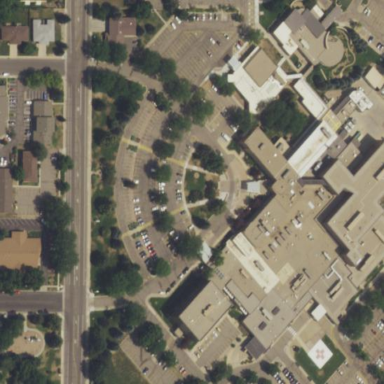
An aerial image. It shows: Hospital building.